Interaction volume radius: 5 \u00c5
Interaction volume height: 30 \u00c5
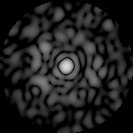
Disorder parameter: 0.8305